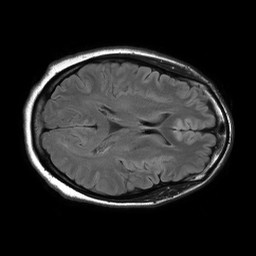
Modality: FLAIR
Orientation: axial
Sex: female
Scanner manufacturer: philips
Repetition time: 11 s
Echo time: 0.125 s